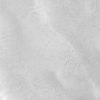
Atmospheric dust classification: not_dusty